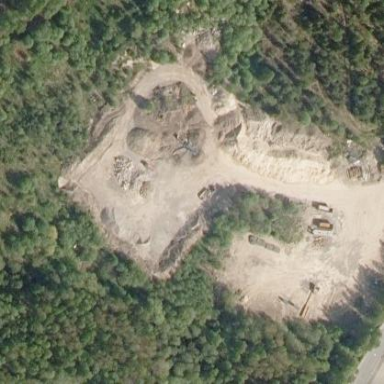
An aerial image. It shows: Quarry area.